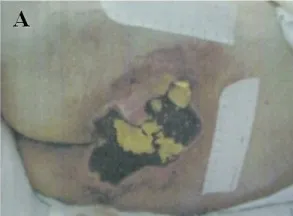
Chronological change of pressure ulcer. (A) Day 0. The patient had a 16.5 cm x 15.5 cm, grade IV pressure ulcer in the sacral region.
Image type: medical_photograph (other_medical_photograph)